Question: Is there any way to browse the content of a Maven target JAR in Eclipse?
The JARs in Maven Dependencies are possible to browse, but not my target JAR:

I am using Eclipse Kepler (build id 20130614-0229) and Maven Integration for Eclipse (version 1.4.0.20130601-0317).
(I know I can browse the JAR in other applications, but it pushes my buttons having to have to do that)
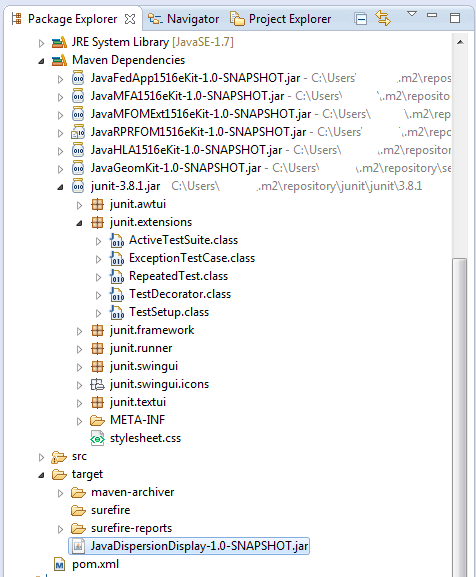
Answer: Use the <URL>. It provides a JarPlug view, which let's you edit the content of a jar file.
It seems to be a bit dated, though.